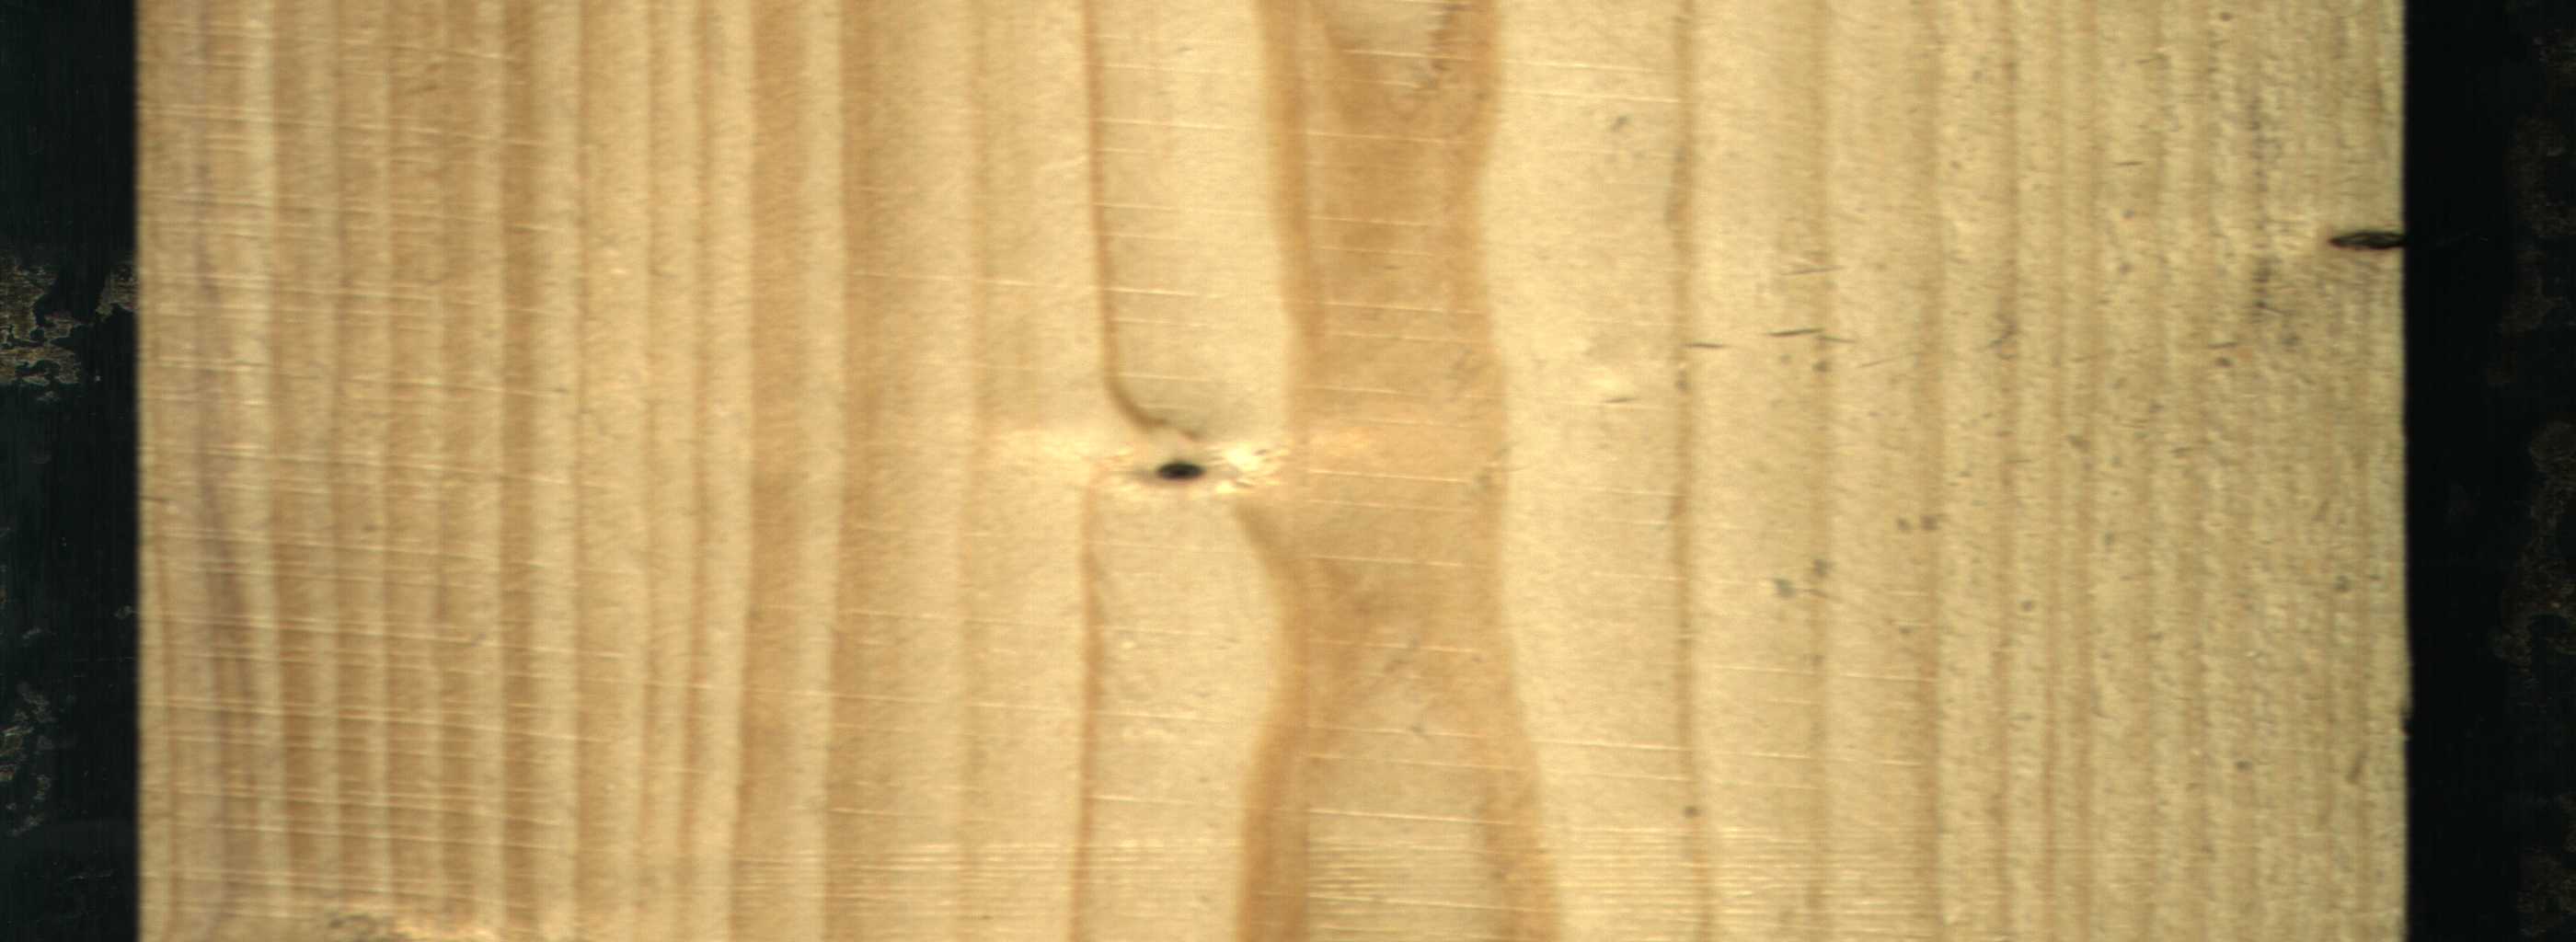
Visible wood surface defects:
Dead_Knot
Dead_Knot